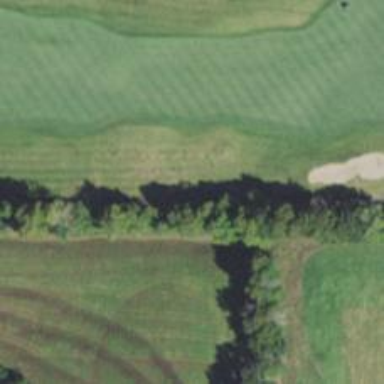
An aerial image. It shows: Path designated for golf carts.